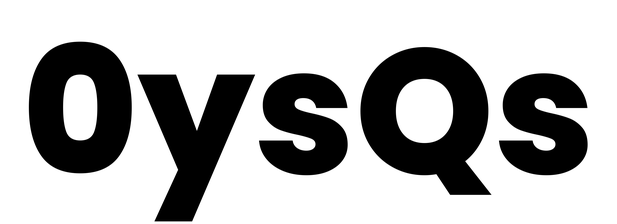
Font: Poppins-ExtraBold